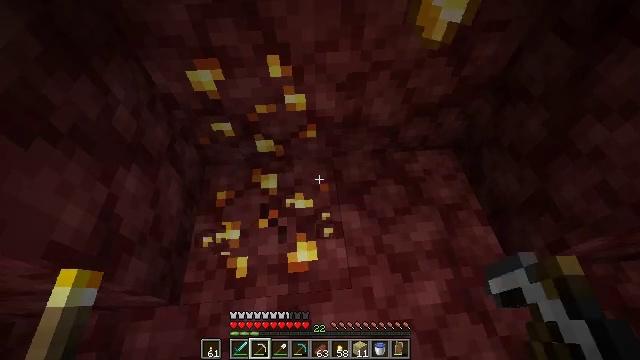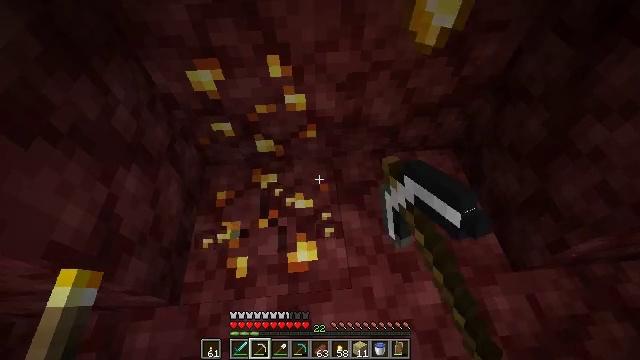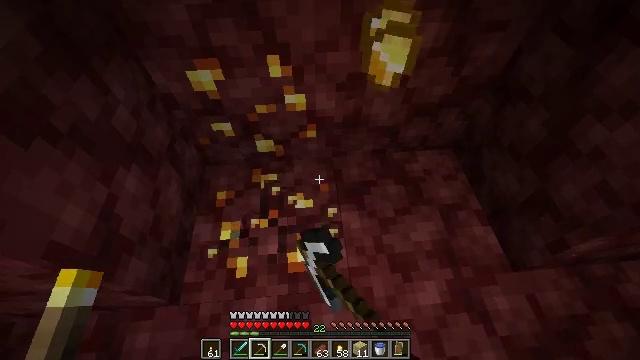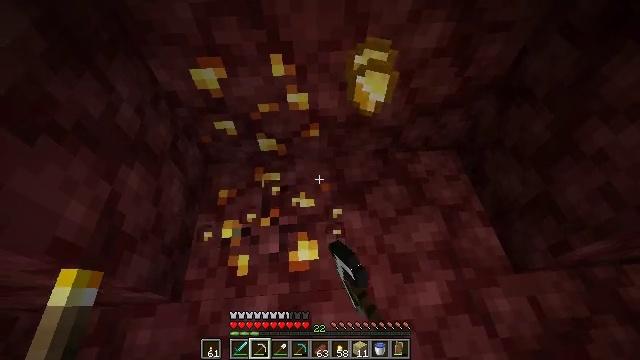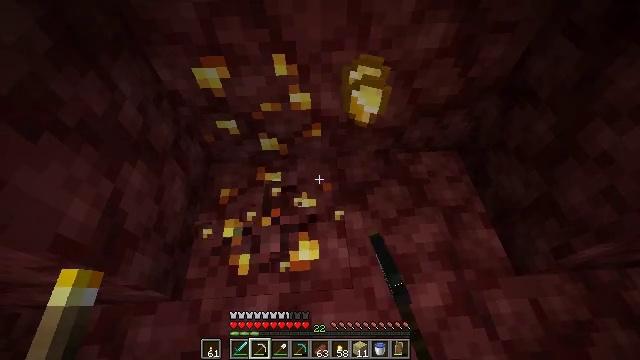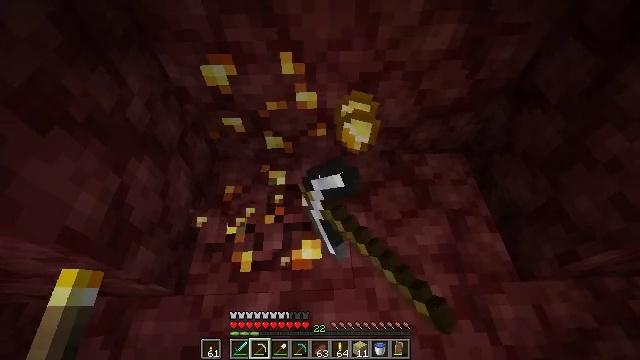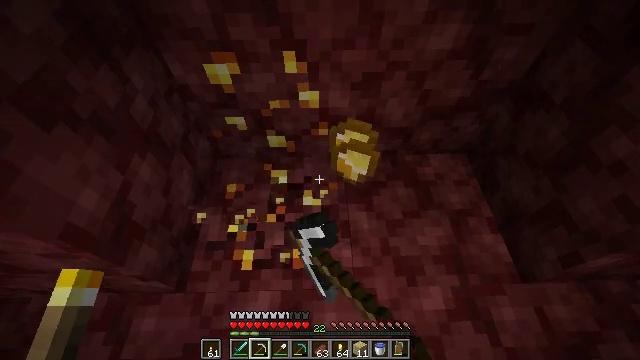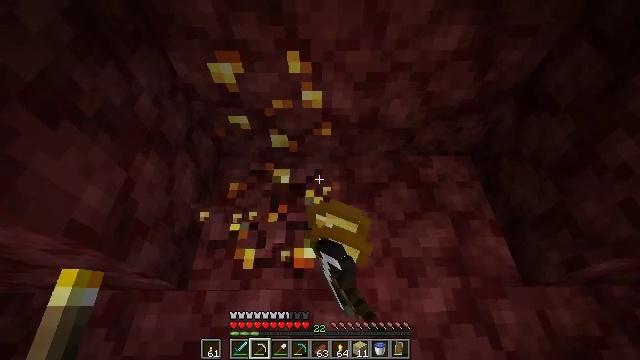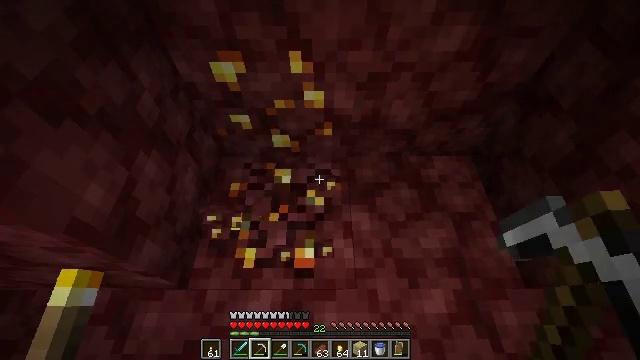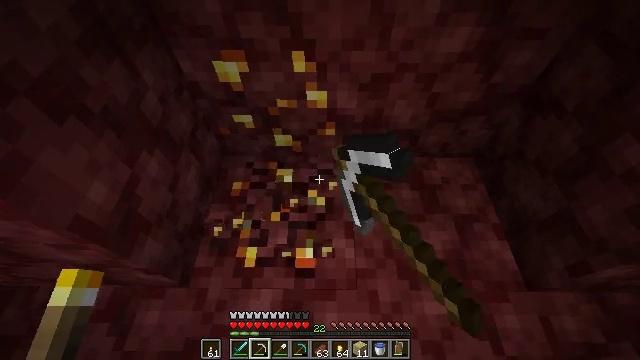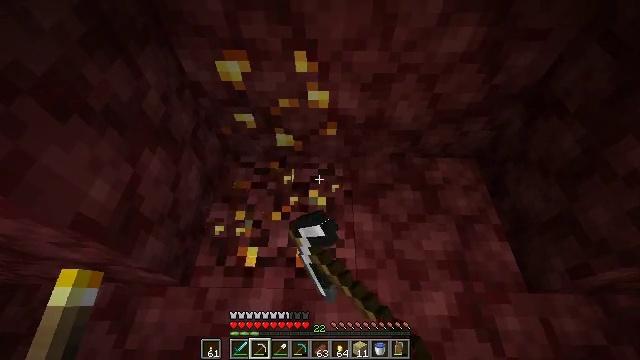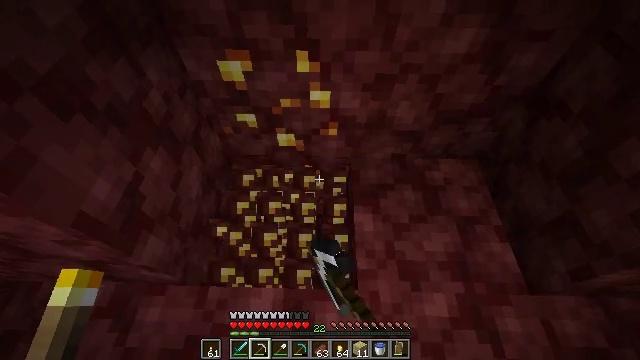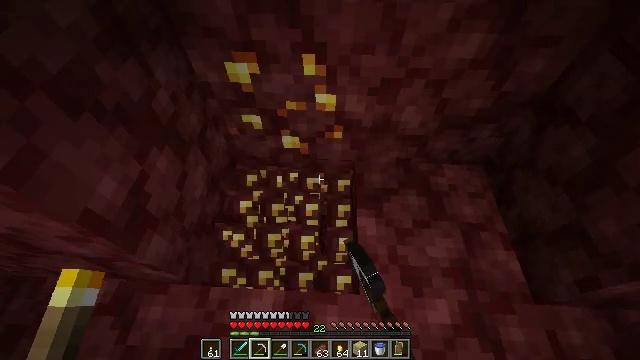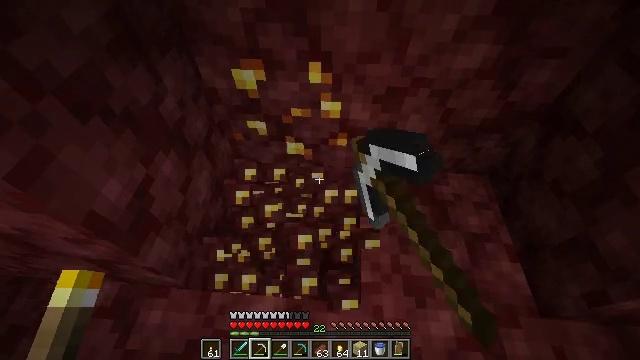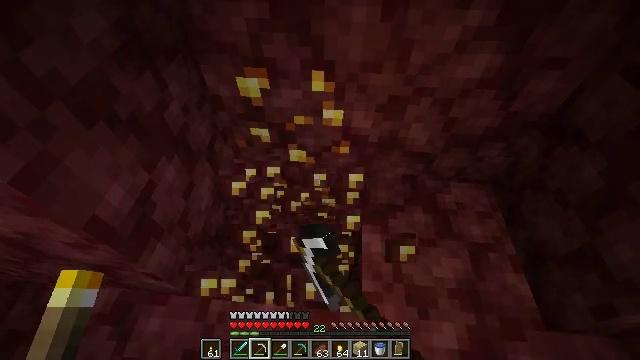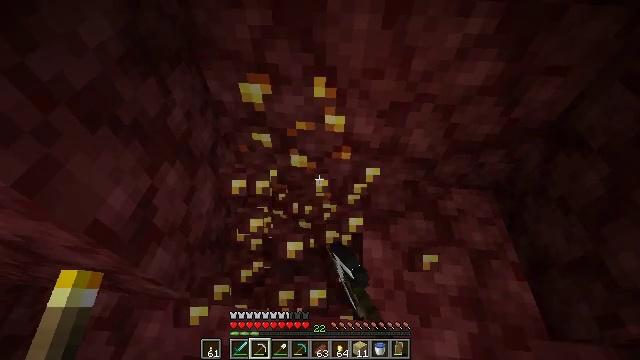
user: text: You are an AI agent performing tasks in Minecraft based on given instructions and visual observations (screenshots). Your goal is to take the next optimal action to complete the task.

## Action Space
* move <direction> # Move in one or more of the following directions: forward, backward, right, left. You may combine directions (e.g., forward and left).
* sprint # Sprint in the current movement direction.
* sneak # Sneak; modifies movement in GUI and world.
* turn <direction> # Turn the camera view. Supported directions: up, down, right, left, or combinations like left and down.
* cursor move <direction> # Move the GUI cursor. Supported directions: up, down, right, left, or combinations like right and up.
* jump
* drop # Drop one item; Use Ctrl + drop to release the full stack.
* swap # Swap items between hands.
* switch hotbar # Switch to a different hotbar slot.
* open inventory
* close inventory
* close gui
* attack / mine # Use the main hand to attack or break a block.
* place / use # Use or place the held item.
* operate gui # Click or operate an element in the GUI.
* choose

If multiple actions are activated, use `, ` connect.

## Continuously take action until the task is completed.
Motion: motion action
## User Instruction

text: Find and mine nether gold ore.
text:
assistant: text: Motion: attack / mine
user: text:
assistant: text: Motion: attack / mine
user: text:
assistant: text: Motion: attack / mine
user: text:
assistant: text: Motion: attack / mine
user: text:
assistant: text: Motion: turn left, attack / mine
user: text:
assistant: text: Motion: attack / mine
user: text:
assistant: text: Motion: attack / mine
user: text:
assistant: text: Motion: attack / mine
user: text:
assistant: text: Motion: attack / mine
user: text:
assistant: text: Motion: attack / mine
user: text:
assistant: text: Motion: attack / mine
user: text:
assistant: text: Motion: turn left, attack / mine
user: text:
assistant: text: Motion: turn left and up, attack / mine
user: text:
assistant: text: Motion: turn up, attack / mine
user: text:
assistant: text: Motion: turn up, attack / mine
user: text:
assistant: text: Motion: turn up, attack / mine
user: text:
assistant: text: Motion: turn up, attack / mine
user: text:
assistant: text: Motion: attack / mine
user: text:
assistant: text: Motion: attack / mine
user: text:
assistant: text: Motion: attack / mine
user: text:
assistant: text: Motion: attack / mine
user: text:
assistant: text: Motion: attack / mine
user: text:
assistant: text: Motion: attack / mine
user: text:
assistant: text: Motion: attack / mine
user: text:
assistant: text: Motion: attack / mine
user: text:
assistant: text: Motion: attack / mine
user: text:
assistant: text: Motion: attack / mine
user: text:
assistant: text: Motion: attack / mine
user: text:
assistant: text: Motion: attack / mine
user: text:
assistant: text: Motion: attack / mine